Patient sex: M
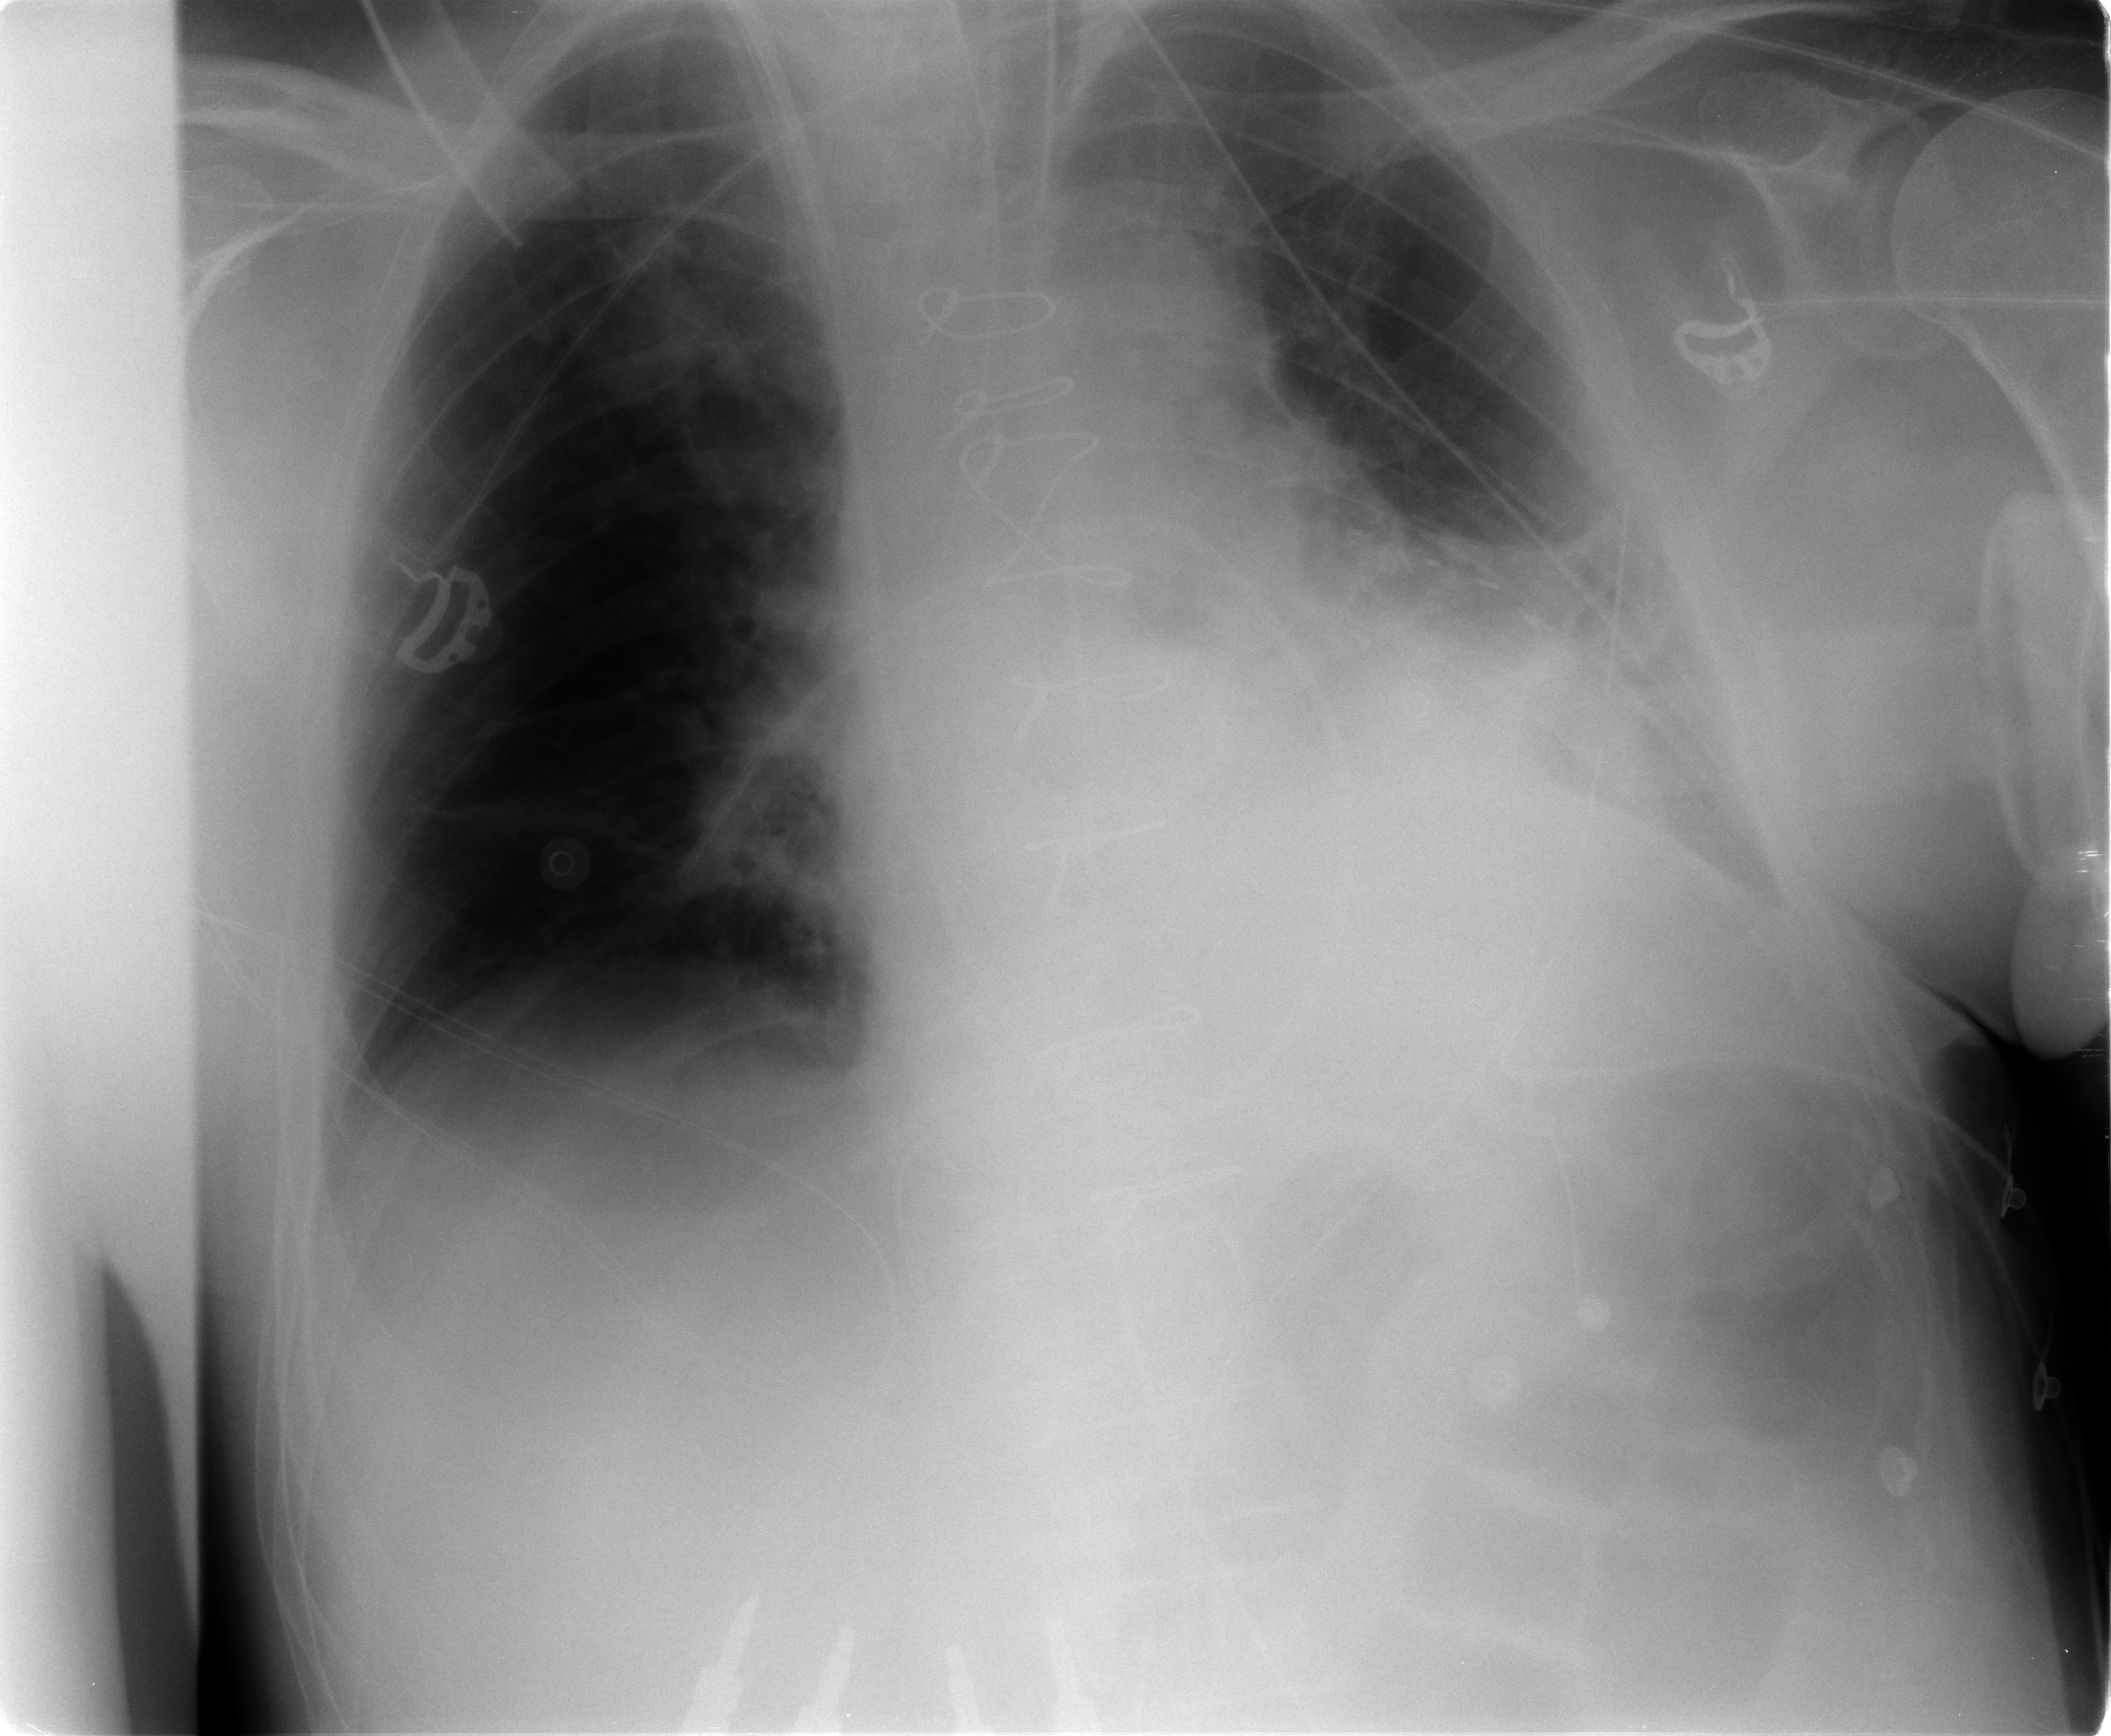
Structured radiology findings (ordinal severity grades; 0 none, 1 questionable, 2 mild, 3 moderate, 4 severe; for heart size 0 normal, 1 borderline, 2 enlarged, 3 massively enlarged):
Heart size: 2
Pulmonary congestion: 0
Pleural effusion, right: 0
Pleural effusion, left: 0
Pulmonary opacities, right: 0
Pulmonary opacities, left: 2
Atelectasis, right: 2
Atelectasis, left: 3